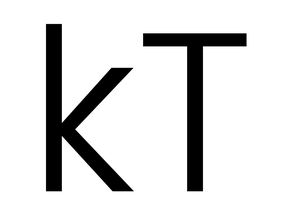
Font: Poppins-Light